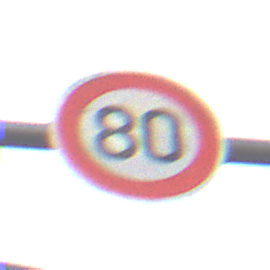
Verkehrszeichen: Geschwindigkeit80
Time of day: SunriseSunset
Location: Outdoor (Urban)
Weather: PartlyCloudy
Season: NotSpecified
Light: Natural